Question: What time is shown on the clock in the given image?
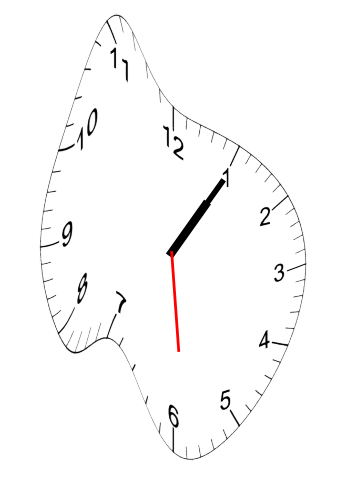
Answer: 01:05:29